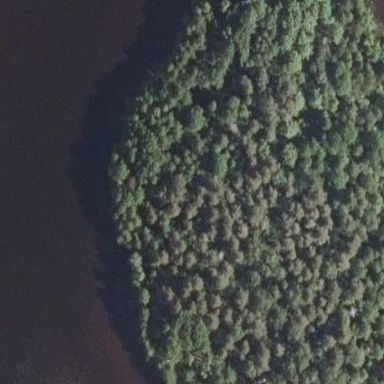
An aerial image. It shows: Beautiful woodland area.